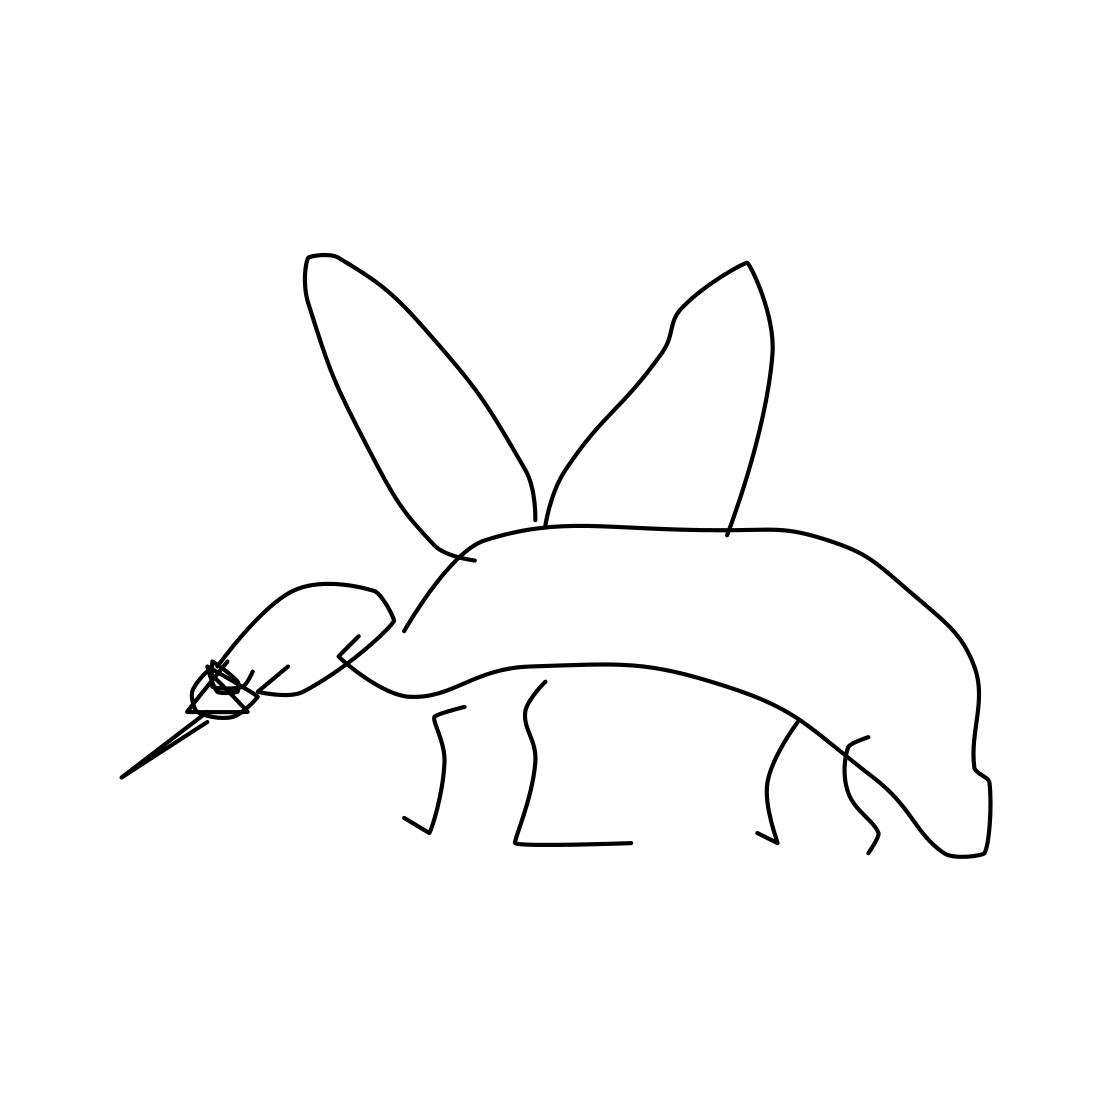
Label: mosquito